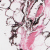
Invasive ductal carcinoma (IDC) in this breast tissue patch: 0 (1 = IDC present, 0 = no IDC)